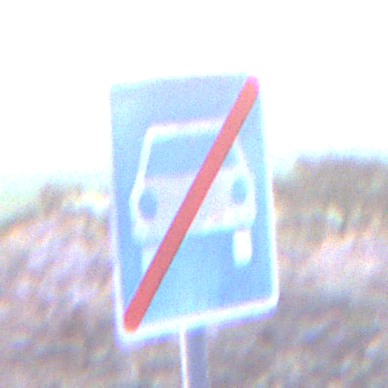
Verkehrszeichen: EndeKraftfahrstrasse
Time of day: SunriseSunset
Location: Outdoor (Nature)
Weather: Clear
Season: NotSpecified
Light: Natural